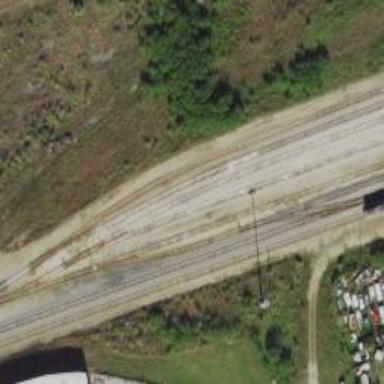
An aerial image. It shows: Railway yard used for servicing trains.